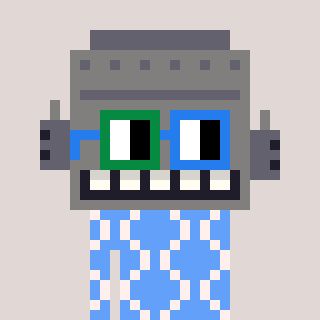
a pixel art character with square green and blue glasses, a robot-shaped head and a blue-colored body on a warm background